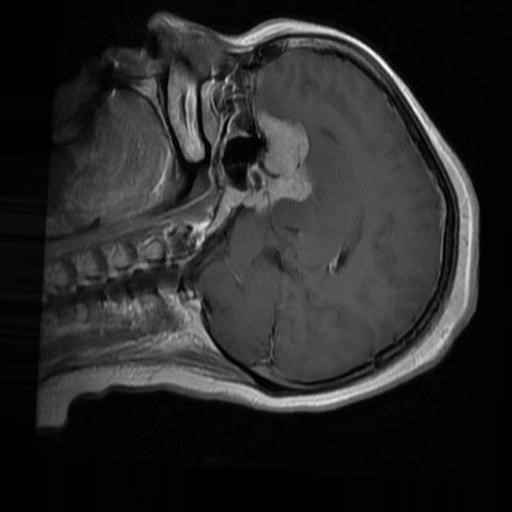
Label: brain_menin